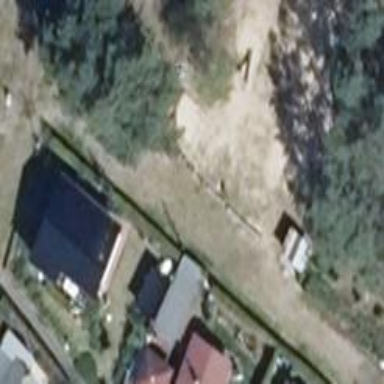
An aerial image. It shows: Playground area for leisure land.